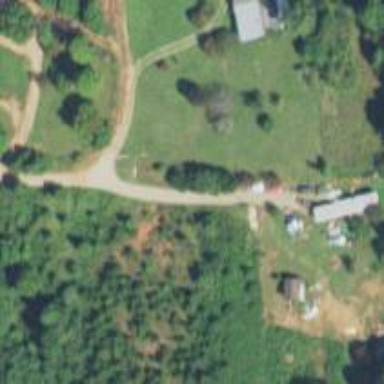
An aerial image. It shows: Driveway.